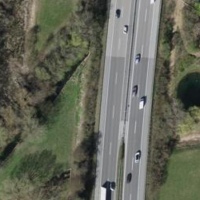
EUNIS habitat code: 57
Species observed at this site:
Cornus sanguinea